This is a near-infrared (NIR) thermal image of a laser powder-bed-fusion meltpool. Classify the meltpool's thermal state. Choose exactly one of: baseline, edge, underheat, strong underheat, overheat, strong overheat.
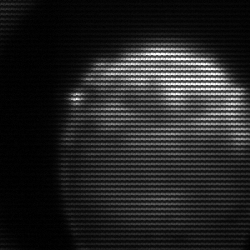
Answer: edge